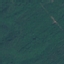
Land use / land cover: Forest